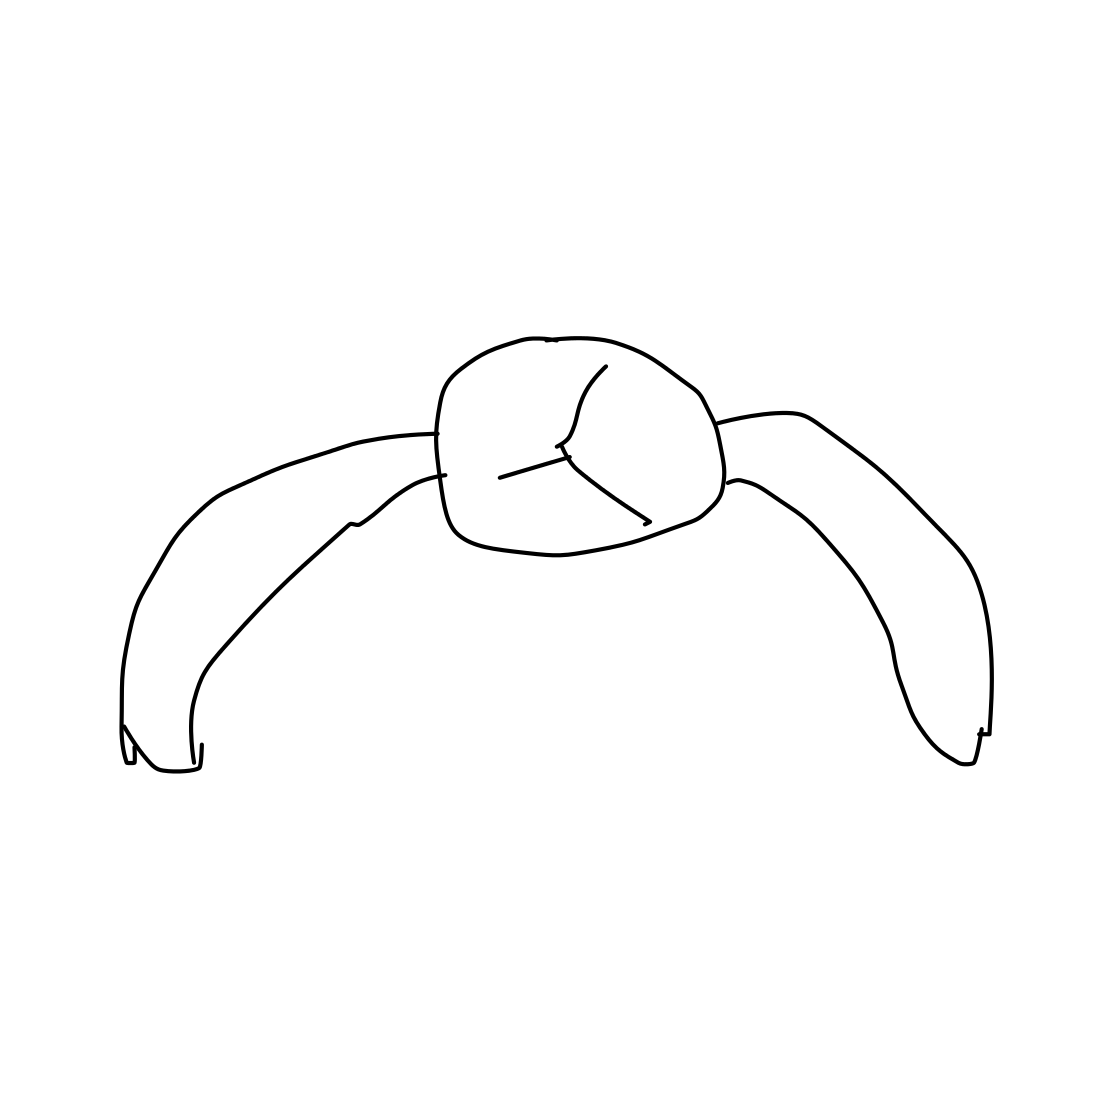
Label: wrist-watch